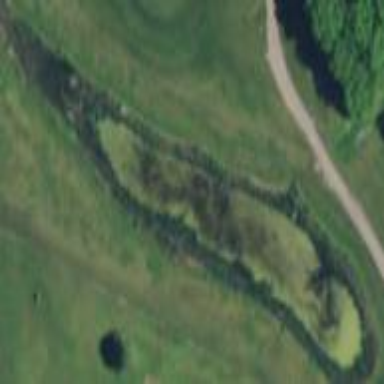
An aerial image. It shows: Water hazard in golf course. The hazard is natural water feature.